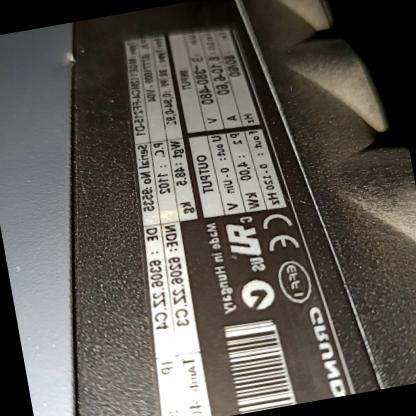
Klasa: tabliczka-znamionowa